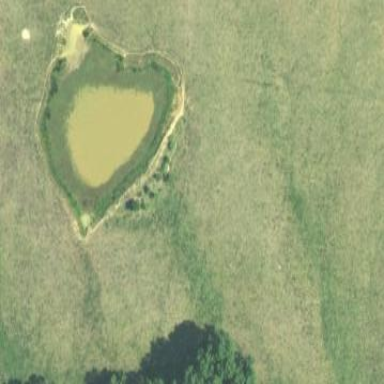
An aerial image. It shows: Pond with natural water.